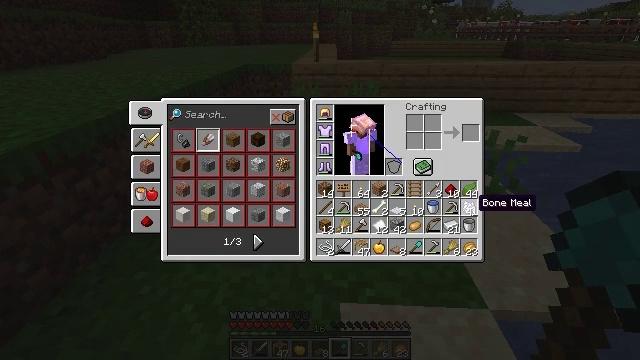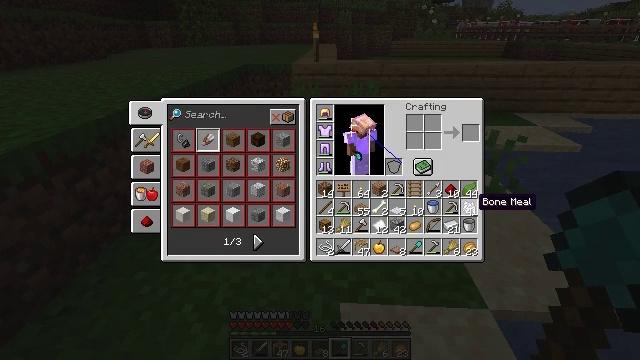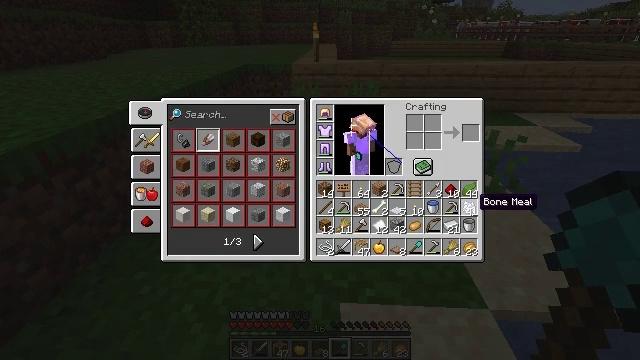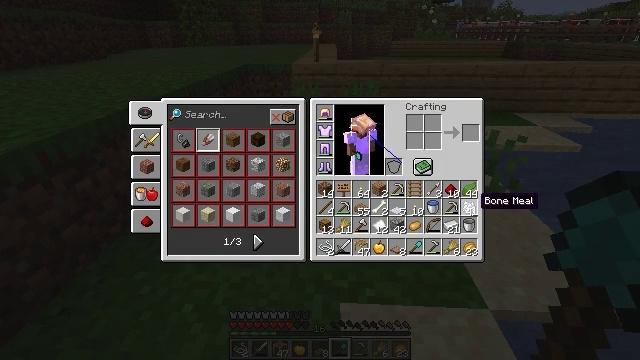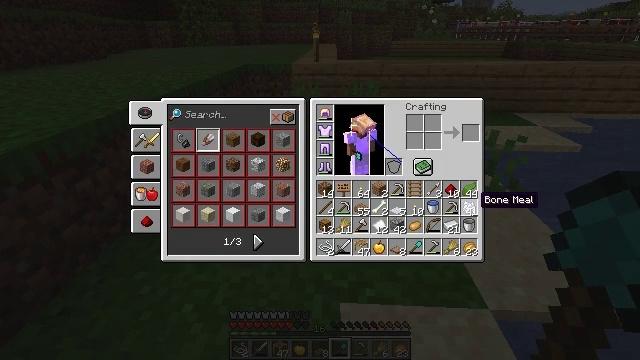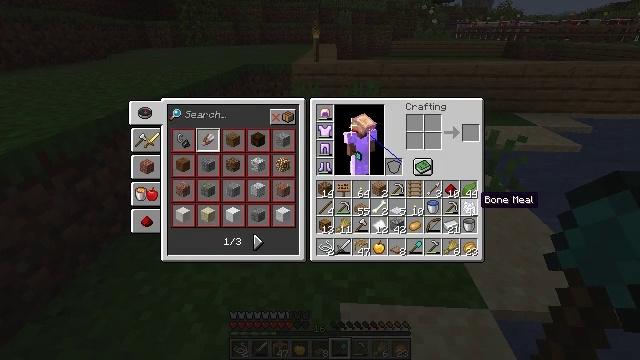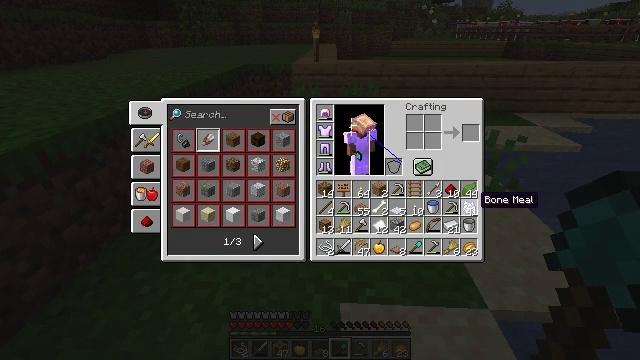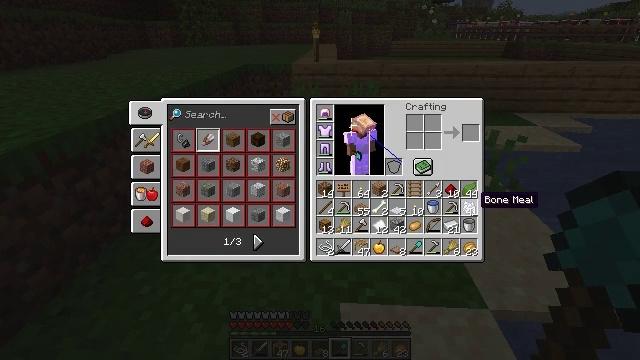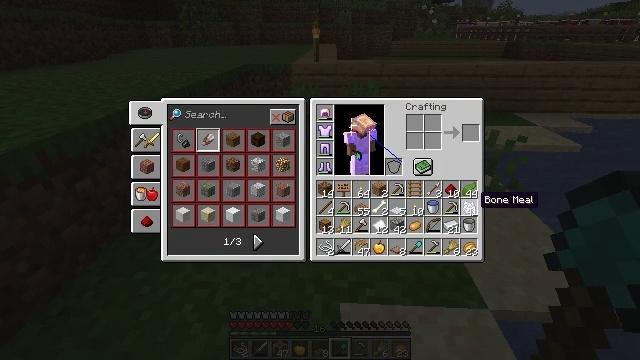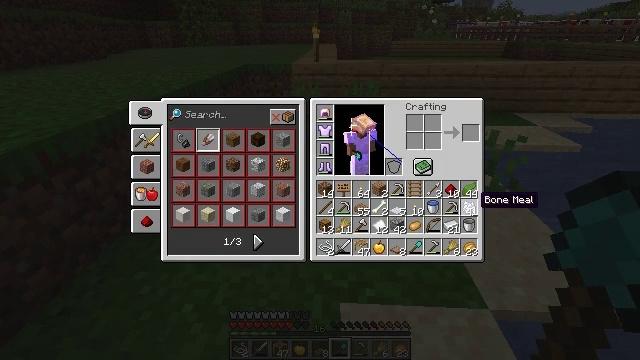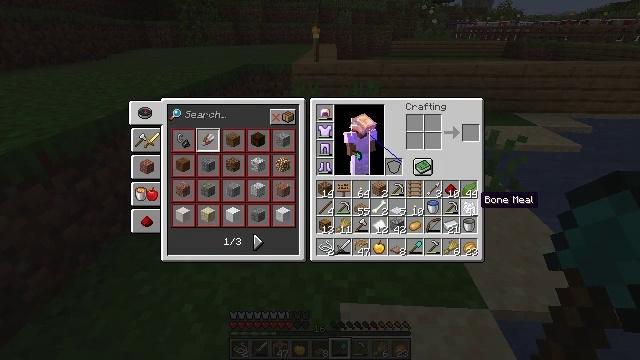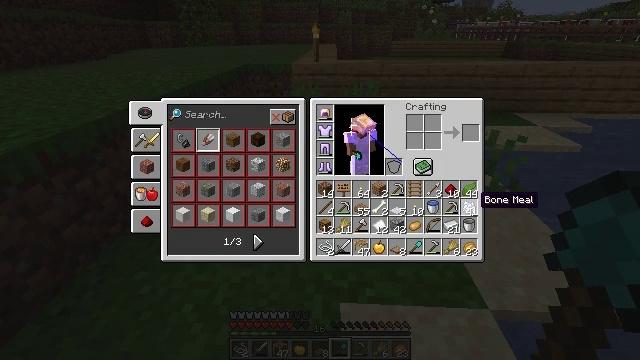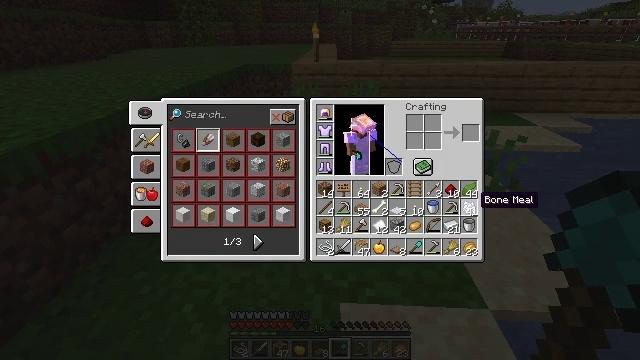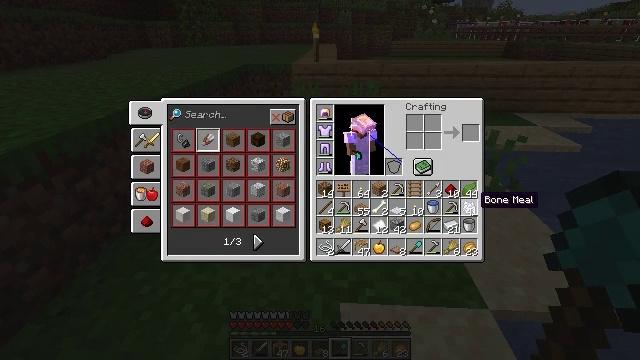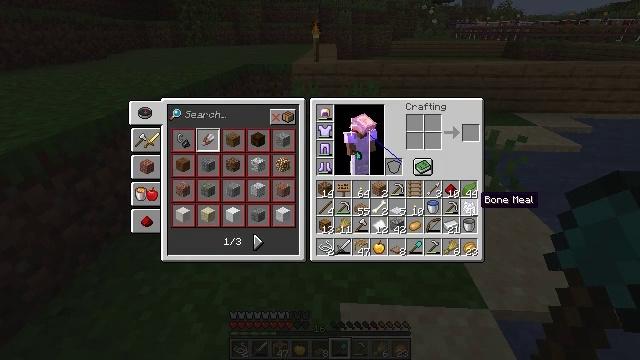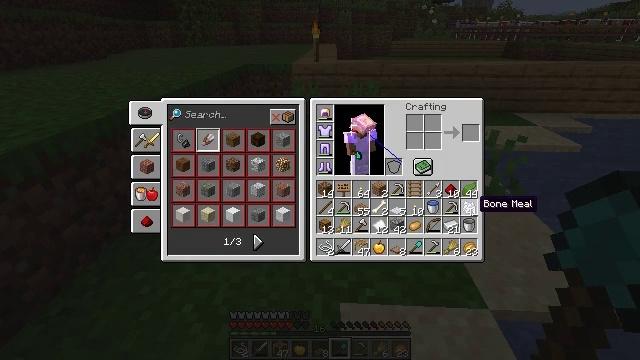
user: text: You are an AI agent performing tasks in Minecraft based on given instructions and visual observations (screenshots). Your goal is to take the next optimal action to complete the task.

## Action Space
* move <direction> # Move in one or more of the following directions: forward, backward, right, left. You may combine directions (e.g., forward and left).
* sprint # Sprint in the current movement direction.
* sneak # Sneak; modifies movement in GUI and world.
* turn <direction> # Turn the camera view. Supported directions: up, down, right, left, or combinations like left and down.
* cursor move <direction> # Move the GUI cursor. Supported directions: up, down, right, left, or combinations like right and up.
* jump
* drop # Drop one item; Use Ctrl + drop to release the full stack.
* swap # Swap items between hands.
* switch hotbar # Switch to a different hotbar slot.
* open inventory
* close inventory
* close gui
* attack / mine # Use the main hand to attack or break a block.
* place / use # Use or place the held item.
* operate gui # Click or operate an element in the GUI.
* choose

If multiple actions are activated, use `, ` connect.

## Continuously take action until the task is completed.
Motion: motion action
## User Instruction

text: Drop a ladder.
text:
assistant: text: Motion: no_op
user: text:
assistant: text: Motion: no_op
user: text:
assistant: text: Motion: no_op
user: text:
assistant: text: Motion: no_op
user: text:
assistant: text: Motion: no_op
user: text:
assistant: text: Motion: no_op
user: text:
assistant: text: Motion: no_op
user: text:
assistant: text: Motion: no_op
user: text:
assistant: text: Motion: no_op
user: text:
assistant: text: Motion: no_op
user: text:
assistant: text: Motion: no_op
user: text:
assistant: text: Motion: no_op
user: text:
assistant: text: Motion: no_op
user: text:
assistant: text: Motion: no_op
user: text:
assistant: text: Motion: no_op
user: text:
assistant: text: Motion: no_op
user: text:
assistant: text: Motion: no_op
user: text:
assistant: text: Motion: no_op
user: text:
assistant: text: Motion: no_op
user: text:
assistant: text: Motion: no_op
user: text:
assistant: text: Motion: no_op
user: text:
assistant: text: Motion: no_op
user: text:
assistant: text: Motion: no_op
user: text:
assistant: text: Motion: no_op
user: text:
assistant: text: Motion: no_op
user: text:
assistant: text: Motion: no_op
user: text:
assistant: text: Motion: no_op
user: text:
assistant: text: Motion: no_op
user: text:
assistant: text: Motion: no_op
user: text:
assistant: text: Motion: no_op